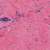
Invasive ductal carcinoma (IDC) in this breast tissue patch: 0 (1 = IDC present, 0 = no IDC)